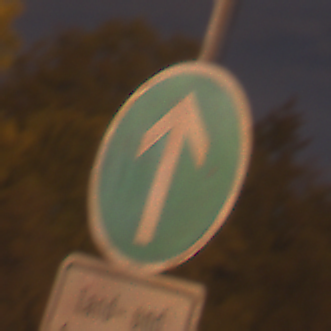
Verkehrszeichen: VorgeschriebeneFahrtrichtungGeradeaus
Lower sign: BesondereFahrzeugeUndTransportgueter8
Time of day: Night
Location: Outdoor (Suburban)
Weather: PartlyCloudy
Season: NotSpecified
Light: Artificial